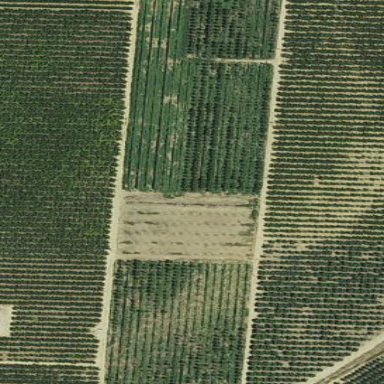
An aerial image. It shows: Orchard.